Field crop: maize
Growth stage: 2
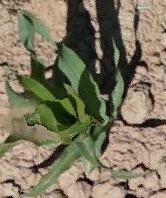
Species: maize